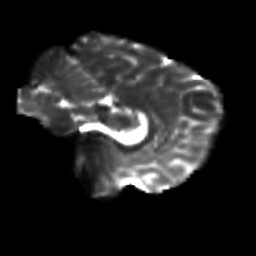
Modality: T2w
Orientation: sagittal
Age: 23
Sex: female
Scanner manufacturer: siemens
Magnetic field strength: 3 T
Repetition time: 3.5 s
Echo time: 0.125 s